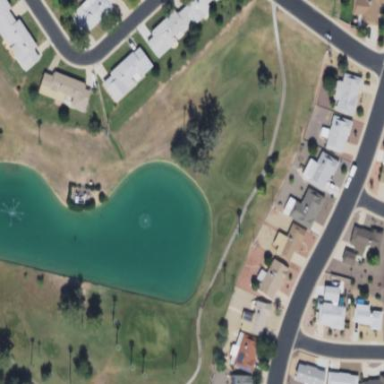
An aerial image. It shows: Water hazard on golf course. The hazard is natural water feature.